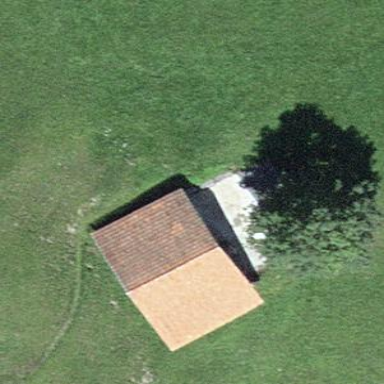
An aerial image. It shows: Barn.